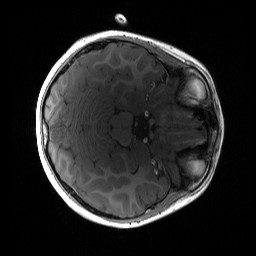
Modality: T1w
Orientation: axial
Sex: male
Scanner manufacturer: siemens
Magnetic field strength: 3 T
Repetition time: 1.9 s
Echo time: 0.00243 s